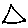
Label: triangle